Question: Count the number of objects in the diagram.
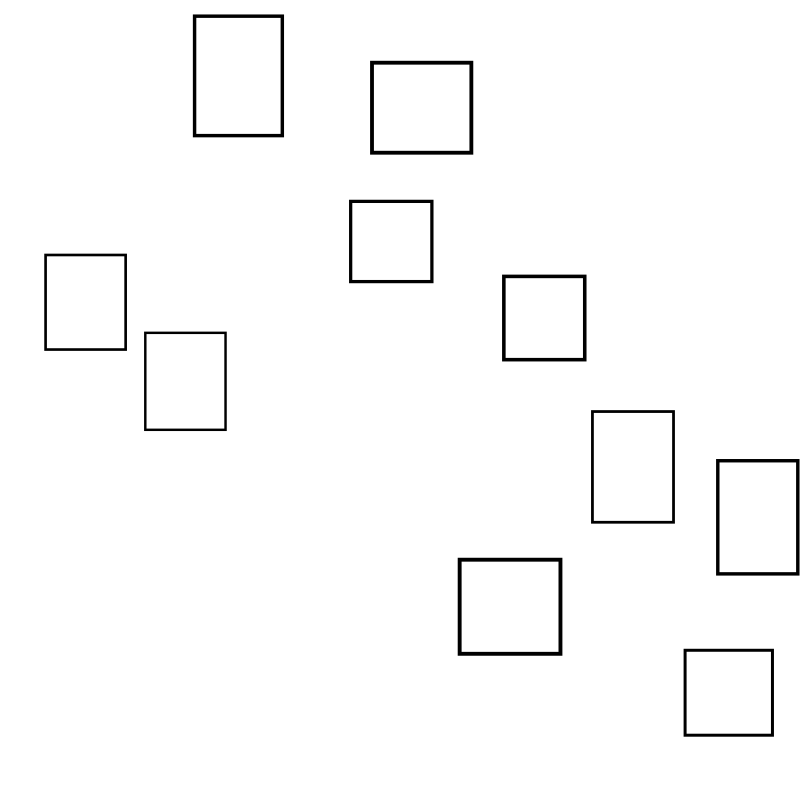
Answer: 10